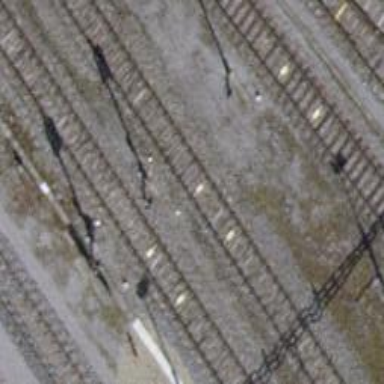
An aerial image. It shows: Railway signal.